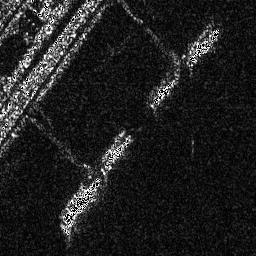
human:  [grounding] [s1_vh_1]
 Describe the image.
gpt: In the satellite image, there is  <ref>1 medium ship </ref> <box>[[72, 9, 85, 25, 0]]</box> located at top right,  <ref>2 medium ship </ref> <box>[[57, 28, 69, 42, 0], [39, 51, 51, 67, 0]]</box> located at center,  <ref>1 large ship </ref> <box>[[23, 68, 40, 89, 0]]</box> located at bottom.